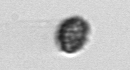
Label: Pseudochattonella_farcimen